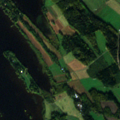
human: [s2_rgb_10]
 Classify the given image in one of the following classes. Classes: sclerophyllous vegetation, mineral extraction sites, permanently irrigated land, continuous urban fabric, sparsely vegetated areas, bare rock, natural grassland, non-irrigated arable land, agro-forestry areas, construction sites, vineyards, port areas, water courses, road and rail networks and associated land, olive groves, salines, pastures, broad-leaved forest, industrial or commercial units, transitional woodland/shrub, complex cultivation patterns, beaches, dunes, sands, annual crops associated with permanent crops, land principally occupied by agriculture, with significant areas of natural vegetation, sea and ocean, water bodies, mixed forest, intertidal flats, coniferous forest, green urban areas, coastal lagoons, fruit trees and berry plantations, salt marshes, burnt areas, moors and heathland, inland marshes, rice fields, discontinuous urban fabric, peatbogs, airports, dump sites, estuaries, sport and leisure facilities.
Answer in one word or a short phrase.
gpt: non-irrigated arable land, land principally occupied by agriculture, with significant areas of natural vegetation, water bodies